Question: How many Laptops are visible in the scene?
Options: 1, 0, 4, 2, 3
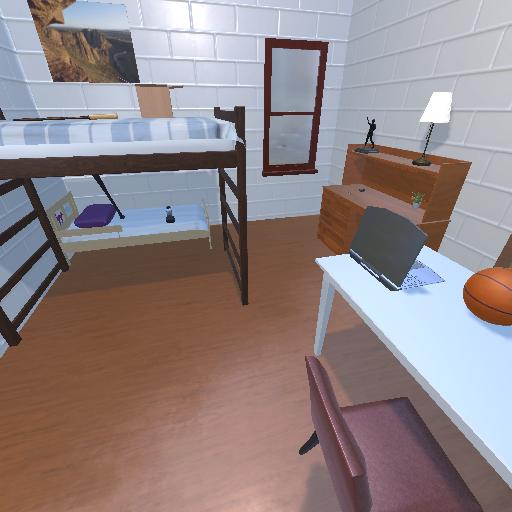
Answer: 1